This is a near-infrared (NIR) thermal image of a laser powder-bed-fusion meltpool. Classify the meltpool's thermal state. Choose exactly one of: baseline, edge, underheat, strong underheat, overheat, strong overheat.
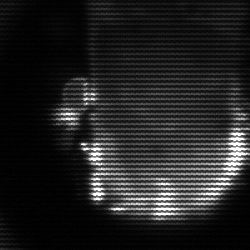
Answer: baseline